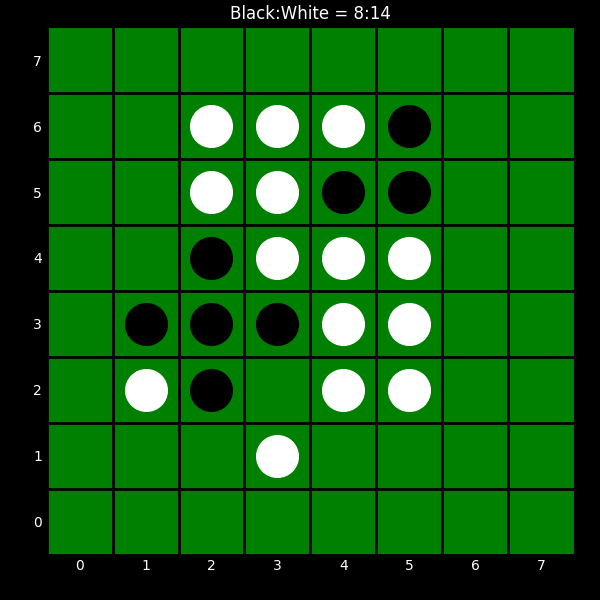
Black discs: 8
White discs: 14